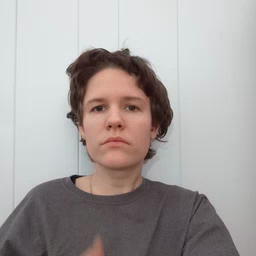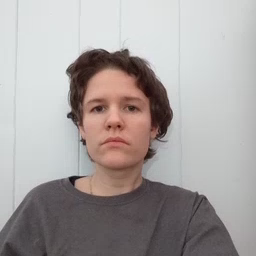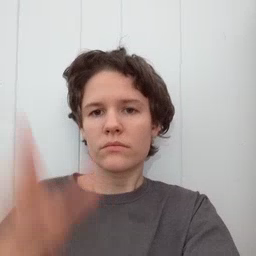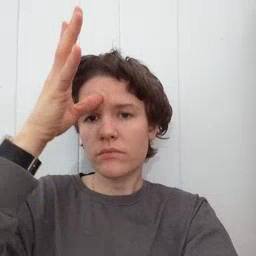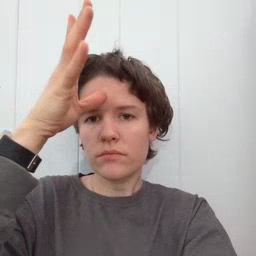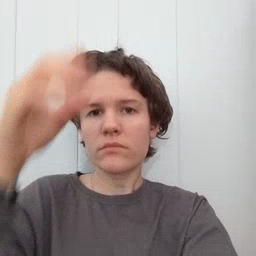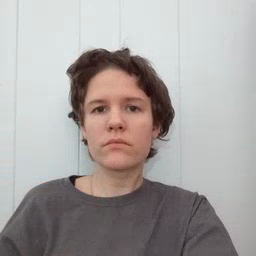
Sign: dad